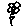
Label: flower